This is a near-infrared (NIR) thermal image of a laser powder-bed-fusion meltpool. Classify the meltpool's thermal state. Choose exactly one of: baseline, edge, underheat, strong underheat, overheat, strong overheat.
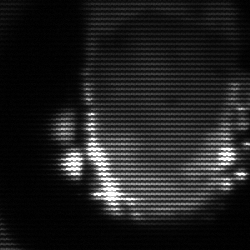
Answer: baseline